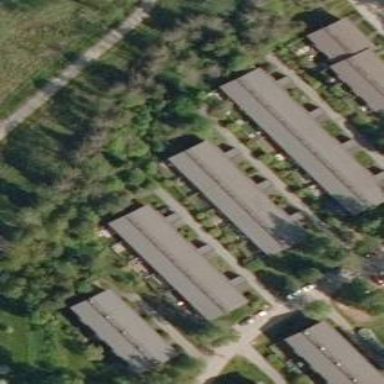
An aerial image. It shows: Terrace building.